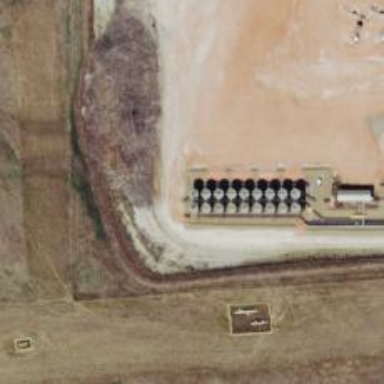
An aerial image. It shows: Storage tank that is man-made.